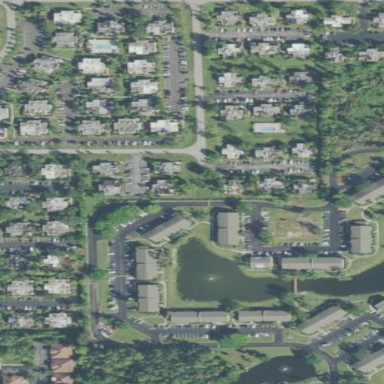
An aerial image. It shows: Neighborhood.